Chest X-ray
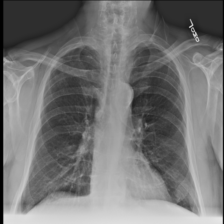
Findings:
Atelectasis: negative
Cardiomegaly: negative
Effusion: negative
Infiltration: negative
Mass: negative
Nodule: positive
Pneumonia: negative
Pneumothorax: negative
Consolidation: negative
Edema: negative
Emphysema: negative
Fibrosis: negative
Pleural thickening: negative
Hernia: negative